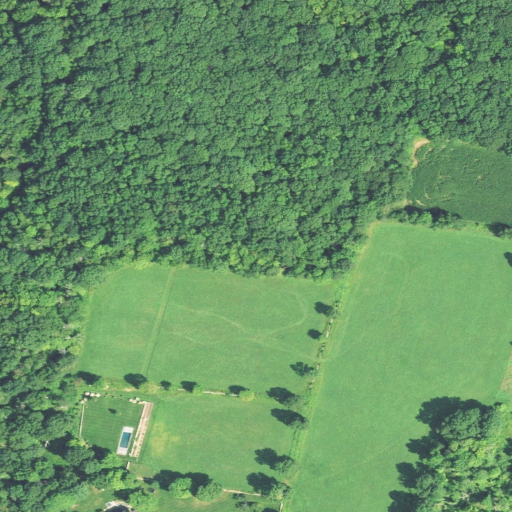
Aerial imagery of mountain in Connecticut named Tanner Hill containing deciduous forest, pasture, cultivated crops, and open development